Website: bh-photo
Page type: review-order
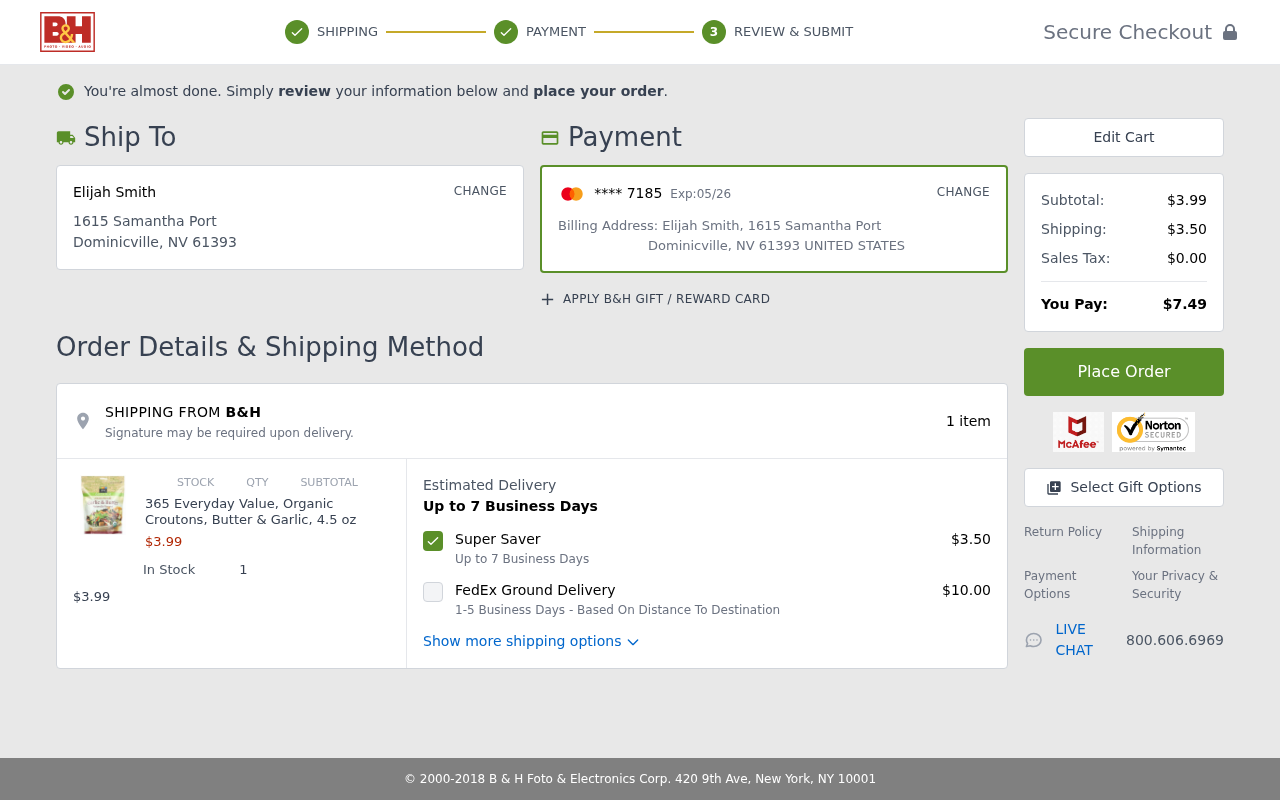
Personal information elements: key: PII_CARD_EXPIRY
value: Exp:05/26
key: PII_CARD_LAST4
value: **** 7185
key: PII_CITY_STATE_ZIP
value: Dominicville, NV 61393
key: PII_COUNTRY
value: UNITED STATES
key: PII_FULLNAME
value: Elijah Smith
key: PII_FULLNAME2
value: Elijah Smith
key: PII_STREET
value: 1615 Samantha Port
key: PII_CITY
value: Dominicville
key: PII_POSTCODE
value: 61393
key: PII_STATE_ABBR
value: NV
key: PII_POSTCODE_FULL
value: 61393
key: PII_CITY_STATE
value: Dominicville, NV
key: PII_POSTCODE_NUMERIC
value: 61393
Product elements: key: PRODUCT1_NAME
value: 365 Everyday Value, Organic Croutons, Butter & Garlic, 4.5 oz
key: PRODUCT1_PRICE
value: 3.99
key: PRODUCT1_QUANTITY
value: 1
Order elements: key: ORDER_NUM_ITEMS
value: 1 item
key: ORDER_SUBTOTAL
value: $3.99
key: ORDER_SHIPPING_COST
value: $3.50
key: ORDER_SHIPPING_ALT
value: $10.00
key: ORDER_SUBTOTAL2
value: $3.99
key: ORDER_SHIPPING_COST2
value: $3.50
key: ORDER_TAX
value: $0.00
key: ORDER_TOTAL
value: $7.49